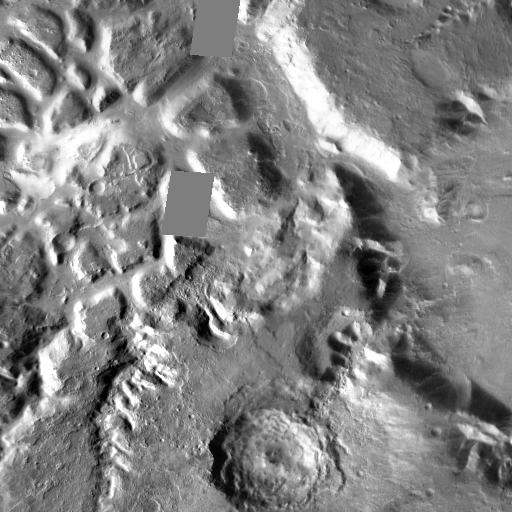
Crater classes present: Background, Other, Buried